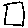
Label: square